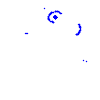
Particle: kaon